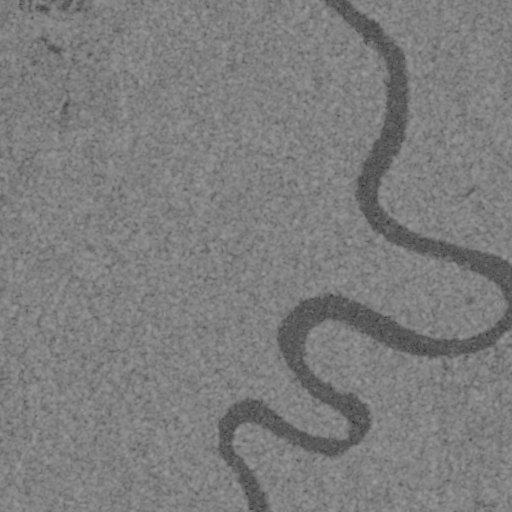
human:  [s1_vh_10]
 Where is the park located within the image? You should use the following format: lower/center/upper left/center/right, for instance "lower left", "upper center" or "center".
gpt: The park is located in the lower right of the image.
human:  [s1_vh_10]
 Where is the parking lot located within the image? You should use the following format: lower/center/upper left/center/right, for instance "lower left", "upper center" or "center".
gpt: The parking lot is located in the lower right of the image.
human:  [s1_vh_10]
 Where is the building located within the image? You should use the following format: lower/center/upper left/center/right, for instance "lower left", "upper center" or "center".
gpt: The building is located in the lower right of the image.
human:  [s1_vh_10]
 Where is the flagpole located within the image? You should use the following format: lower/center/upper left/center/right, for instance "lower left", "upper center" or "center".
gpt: The flagpole is located in the lower right of the image.
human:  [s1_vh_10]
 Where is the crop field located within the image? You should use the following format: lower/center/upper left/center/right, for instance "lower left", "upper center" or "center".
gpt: There is no crop field in the image.

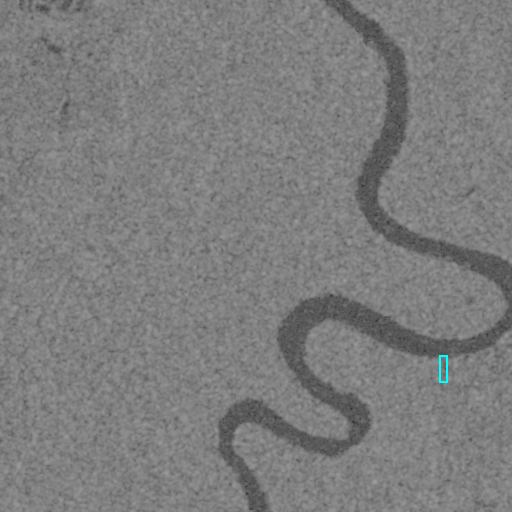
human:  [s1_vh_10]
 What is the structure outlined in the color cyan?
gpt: The structure outlined in cyan is a park.
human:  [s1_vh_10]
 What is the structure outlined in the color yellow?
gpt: There is no yellow outline.